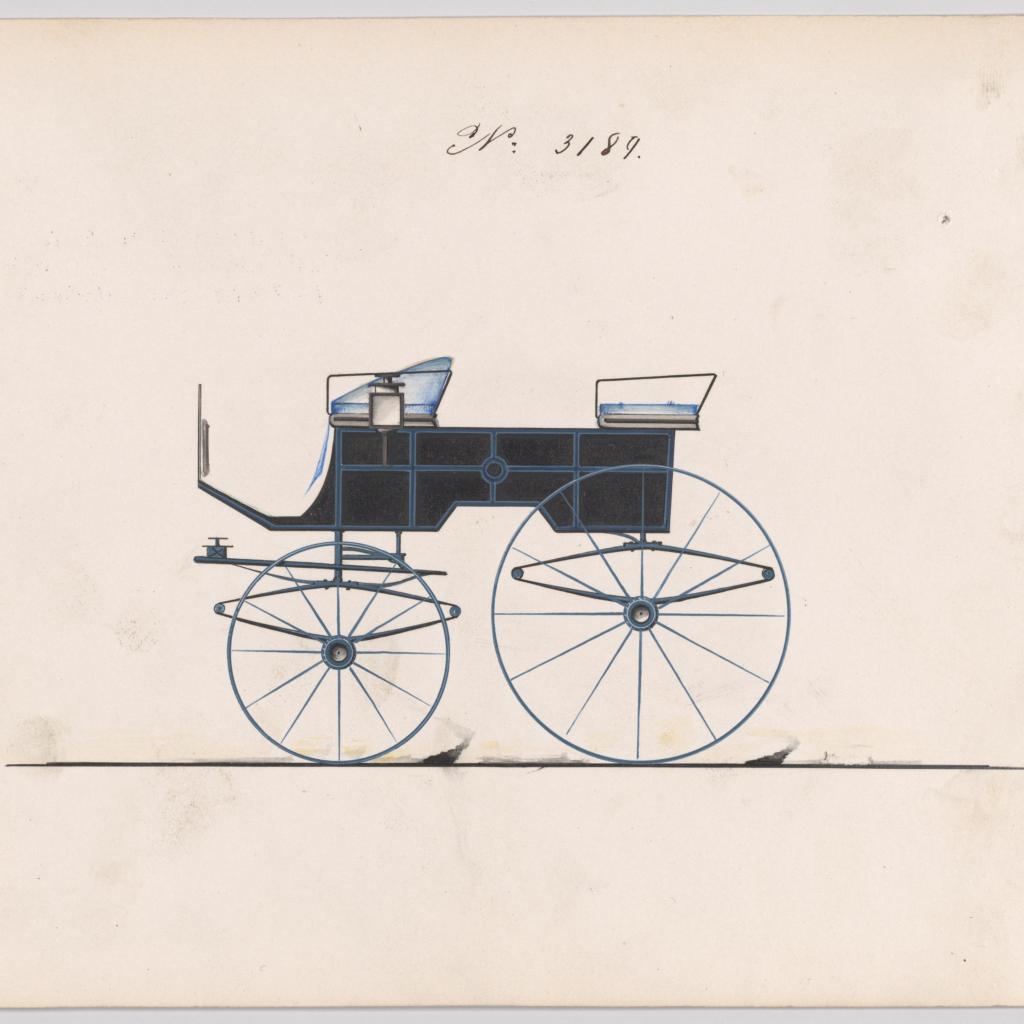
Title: Design for T-Cart, no. 3189
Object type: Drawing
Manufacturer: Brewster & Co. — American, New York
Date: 1876
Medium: Pen and black ink, watercolor and gouache with gum arabic
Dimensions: Sheet: 6 1/2 × 9 7/16 in. (16.5 × 24 cm)
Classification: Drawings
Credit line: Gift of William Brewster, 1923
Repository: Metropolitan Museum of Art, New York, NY